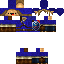
A male human skin with medium skin, wearing brown long hair dressed in a blue hoodie and brown pants, featuring a closed mouth.